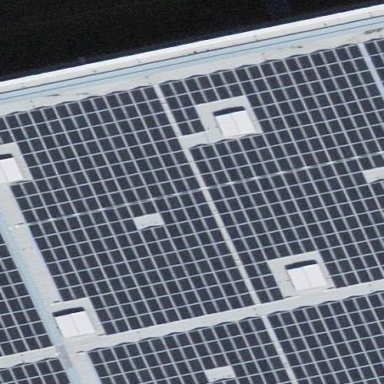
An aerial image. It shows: Solar power generator.